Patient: sex M, age 70
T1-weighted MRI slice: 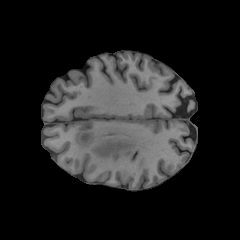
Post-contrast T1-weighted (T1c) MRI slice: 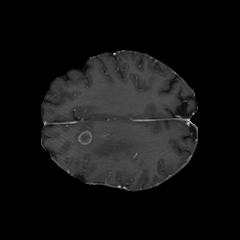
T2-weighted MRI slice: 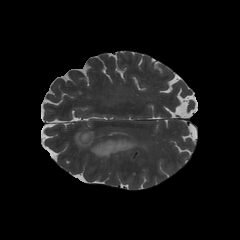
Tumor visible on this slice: yes
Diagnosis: Glioblastoma, IDH-wildtype
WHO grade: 4